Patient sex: F
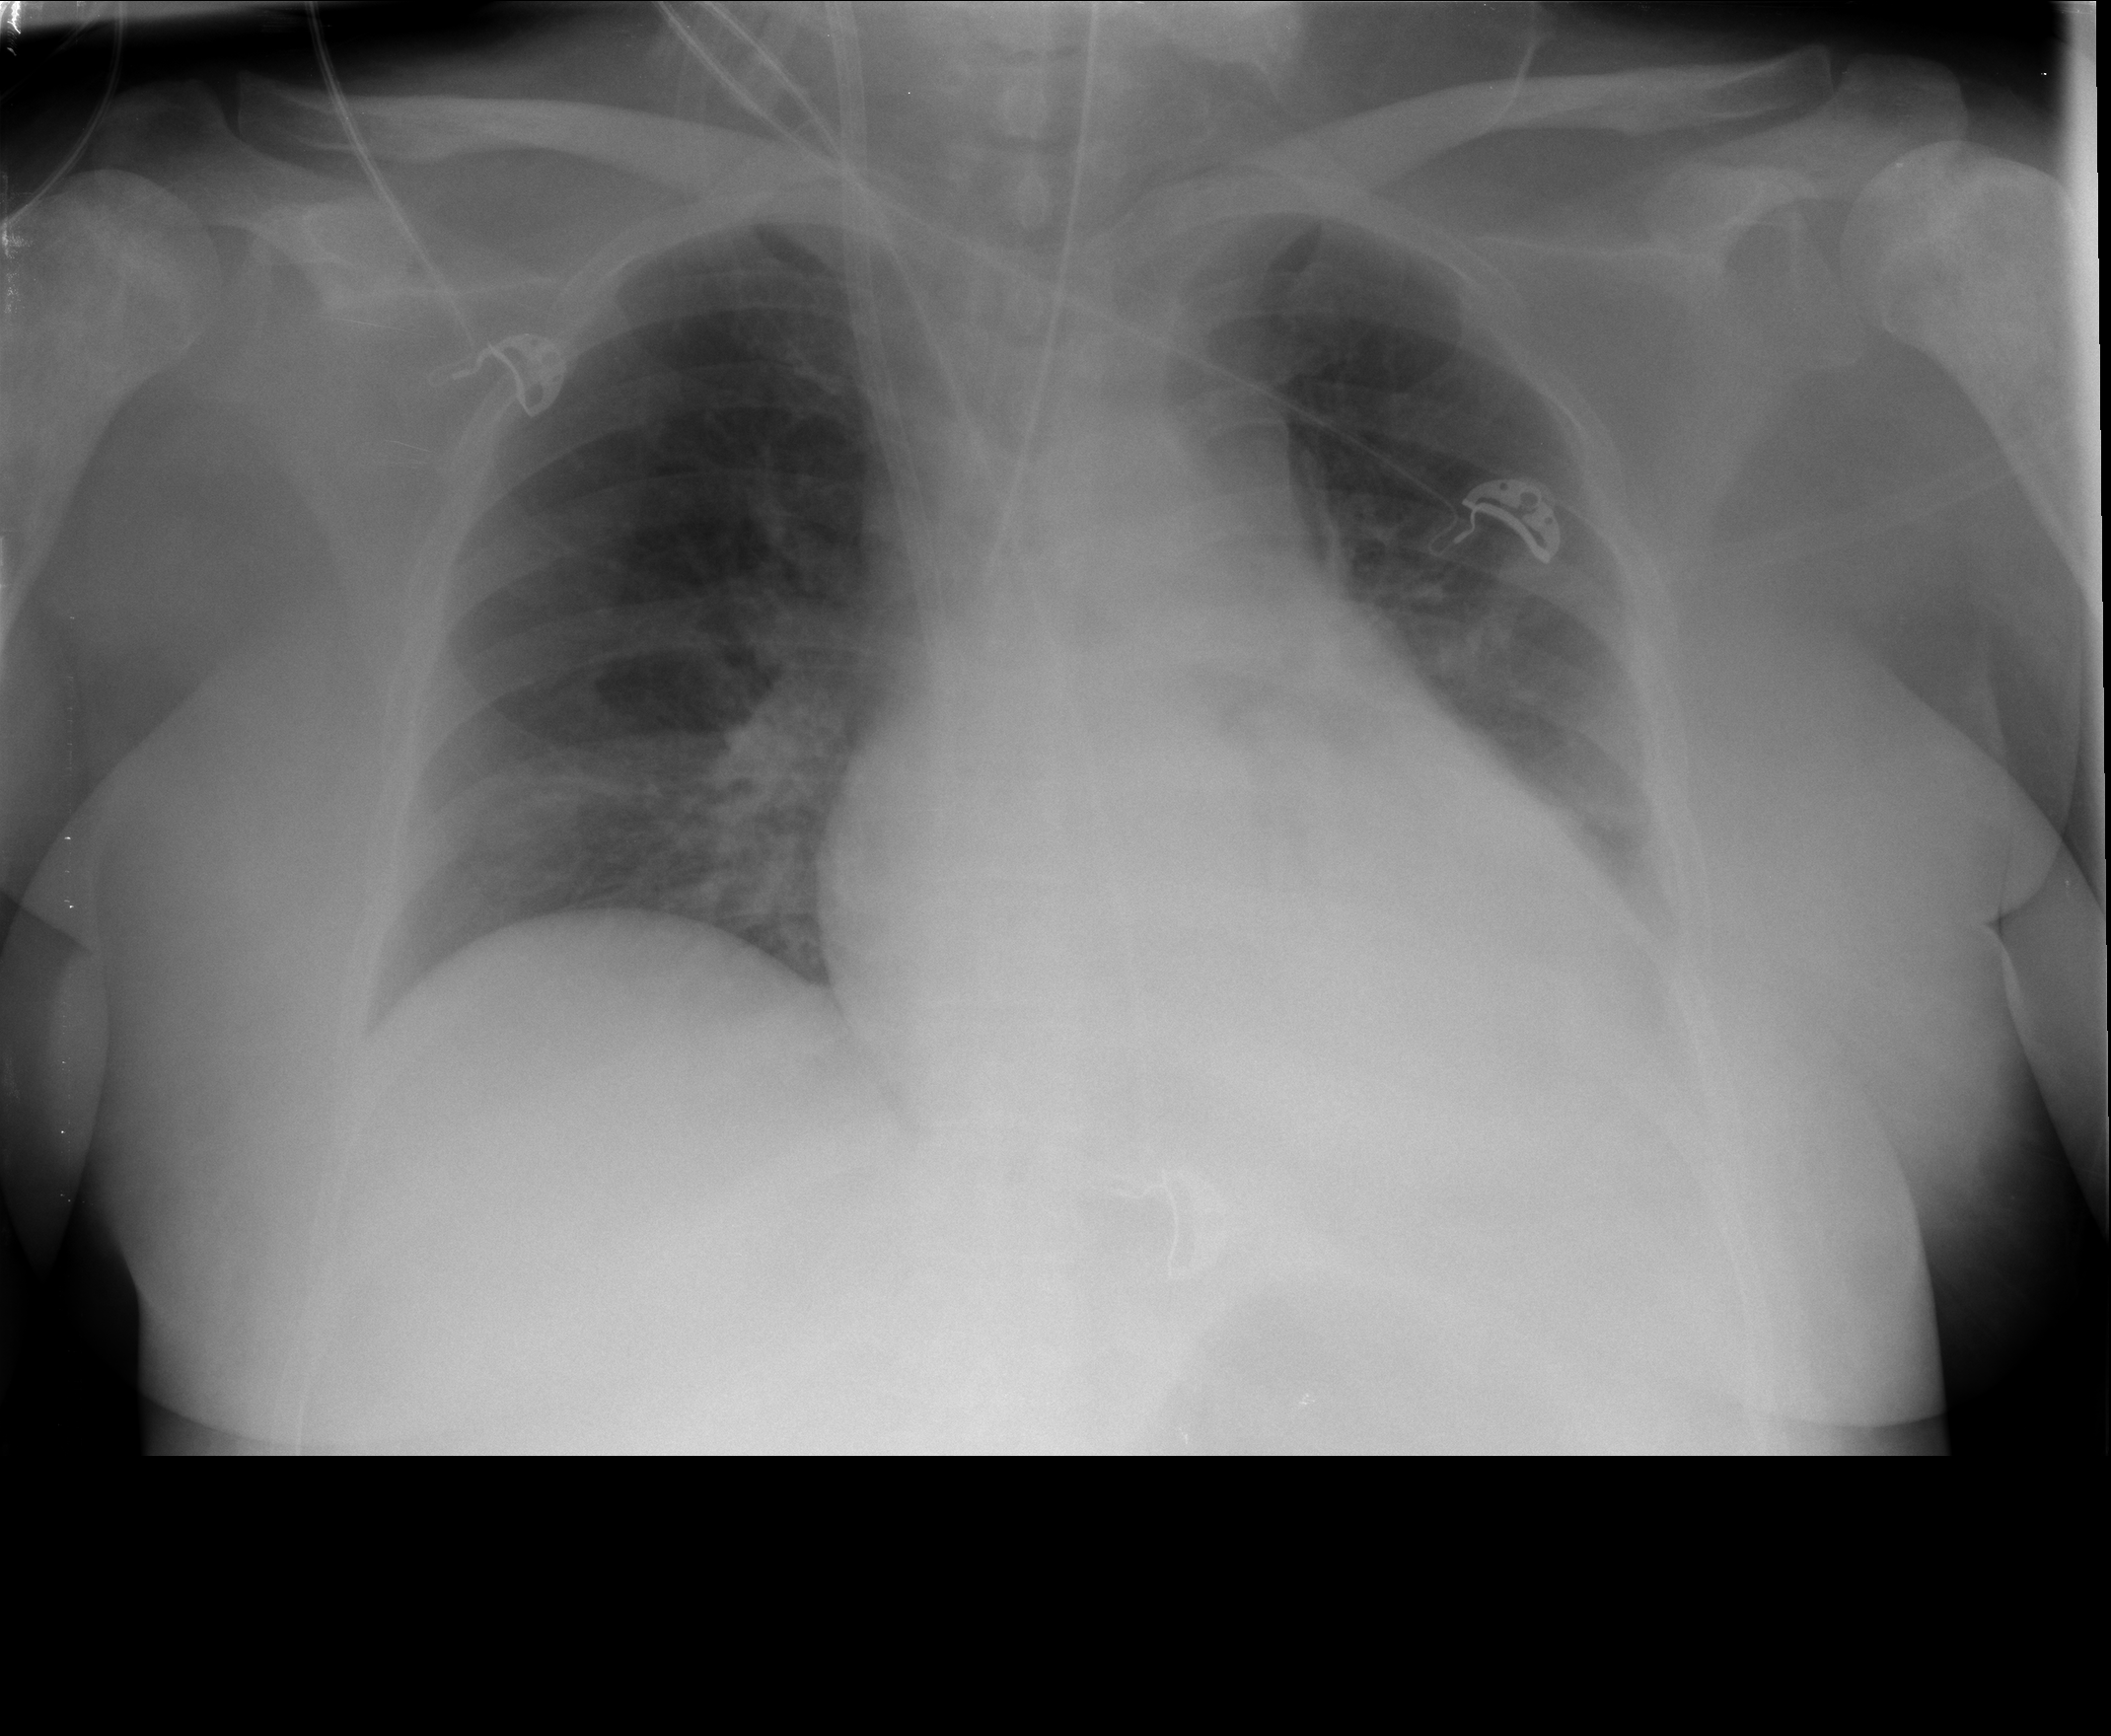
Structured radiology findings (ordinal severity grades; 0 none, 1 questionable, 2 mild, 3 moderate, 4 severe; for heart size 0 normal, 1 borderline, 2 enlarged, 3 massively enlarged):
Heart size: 2
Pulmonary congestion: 0
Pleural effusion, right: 0
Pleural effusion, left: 1
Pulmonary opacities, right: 0
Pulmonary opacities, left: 0
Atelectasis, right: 0
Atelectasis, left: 2